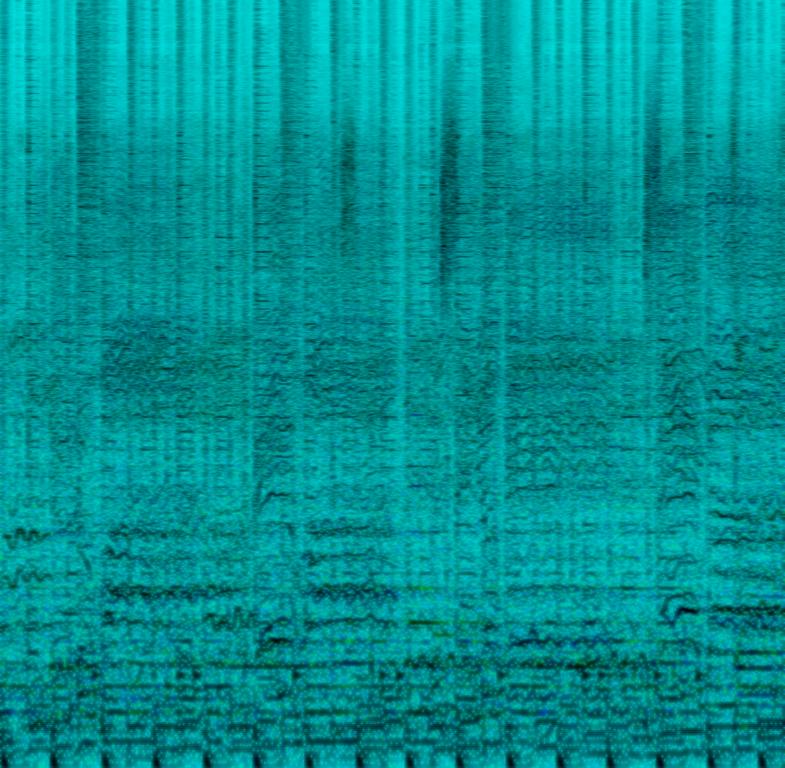
The low quality recording features a live performance of a gospel song that consists of harmonizing vocals singing over acoustic rhythm guitar, groovy bass guitar, shimmering hi hats and punchy toms. It gives off happy and fun vibes.